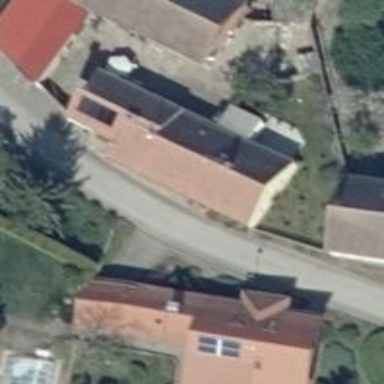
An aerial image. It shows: House with flat grey roof.